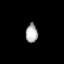
Tissue: lung
Cell type: Myeloid cells
Senescence score: 0.1449
Nuclear area (px): 224
Mean DAPI intensity: 170.821